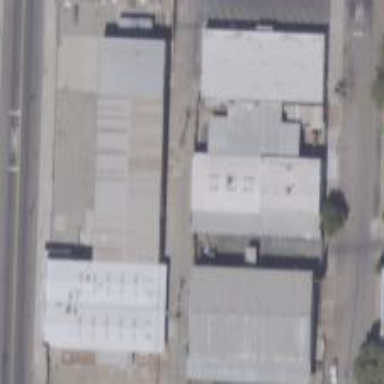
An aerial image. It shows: Industrial area.